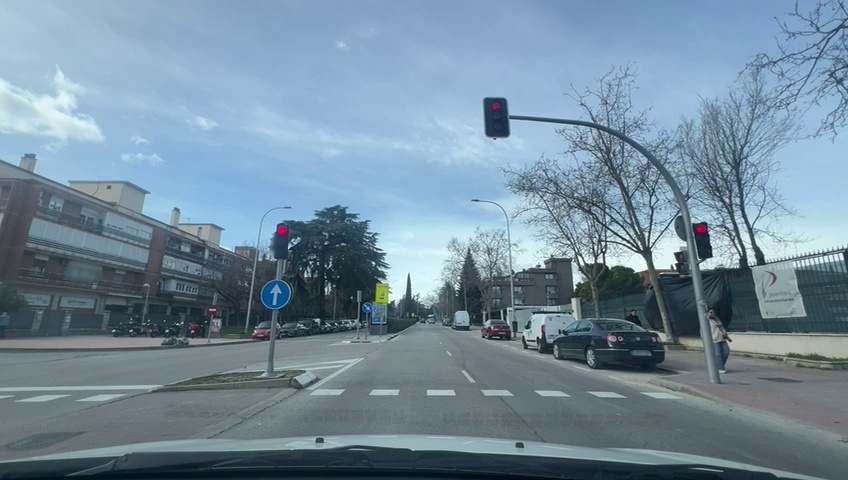
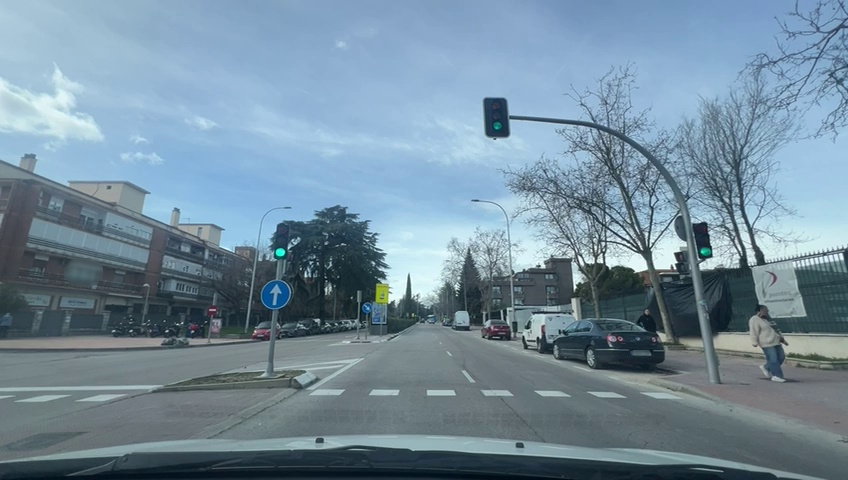
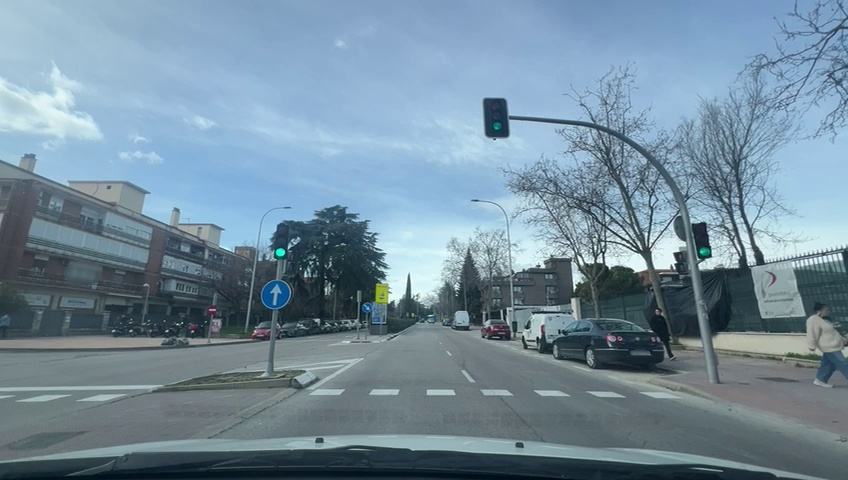
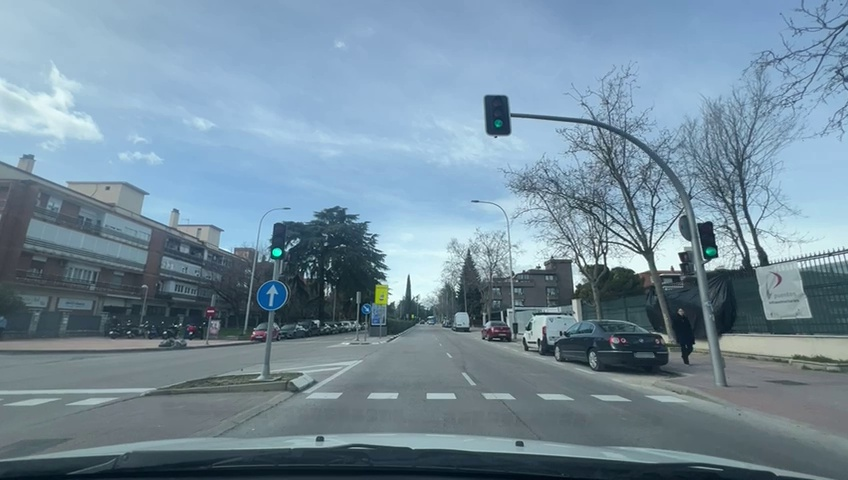
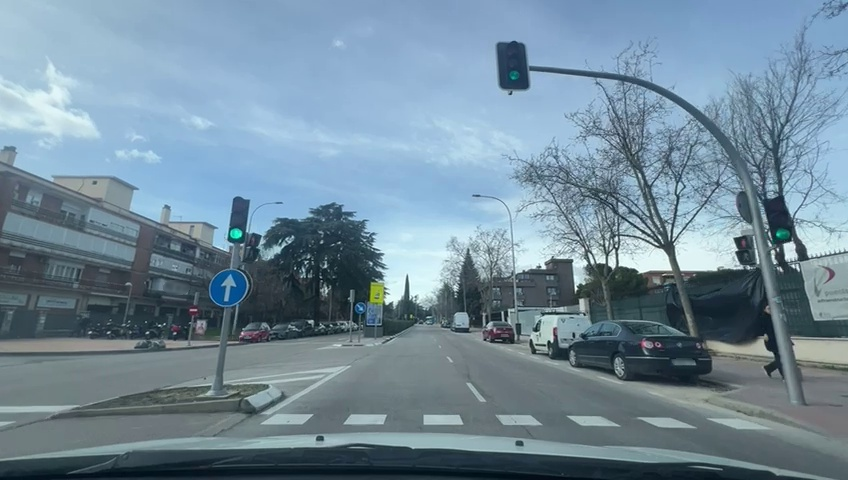
Situation: Traffic light
Question: Do you observe any red traffic light regulating the ego lane?
Answer: Yes
Reasoning: A red traffic light is visible directly ahead, aligned with the ego lane and direction of travel.